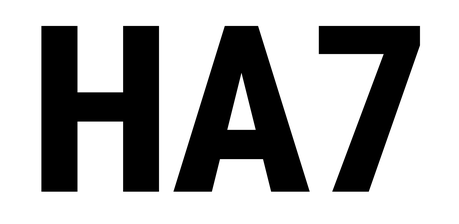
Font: Roboto_Condensed_ExtraBold